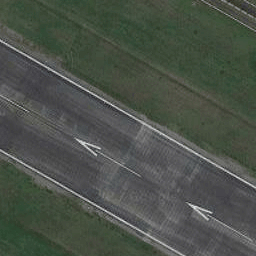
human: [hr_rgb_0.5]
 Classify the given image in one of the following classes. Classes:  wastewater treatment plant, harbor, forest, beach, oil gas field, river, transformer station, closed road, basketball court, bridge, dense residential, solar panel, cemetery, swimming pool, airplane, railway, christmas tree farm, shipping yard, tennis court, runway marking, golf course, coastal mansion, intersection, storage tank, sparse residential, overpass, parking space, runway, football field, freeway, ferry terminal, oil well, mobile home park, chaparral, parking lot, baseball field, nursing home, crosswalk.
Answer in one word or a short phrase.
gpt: runway